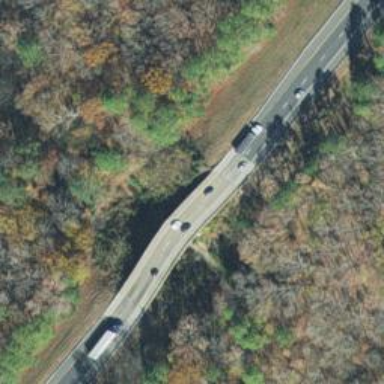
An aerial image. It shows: Beam-structured bridge on motorway.